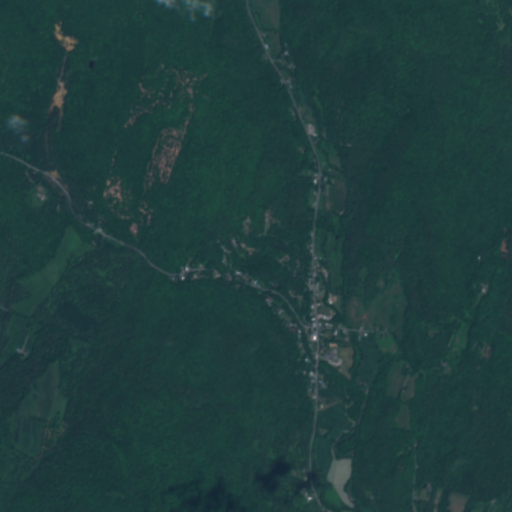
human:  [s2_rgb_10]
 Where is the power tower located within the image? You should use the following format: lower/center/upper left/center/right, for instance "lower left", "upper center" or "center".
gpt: There is no power tower in the image.